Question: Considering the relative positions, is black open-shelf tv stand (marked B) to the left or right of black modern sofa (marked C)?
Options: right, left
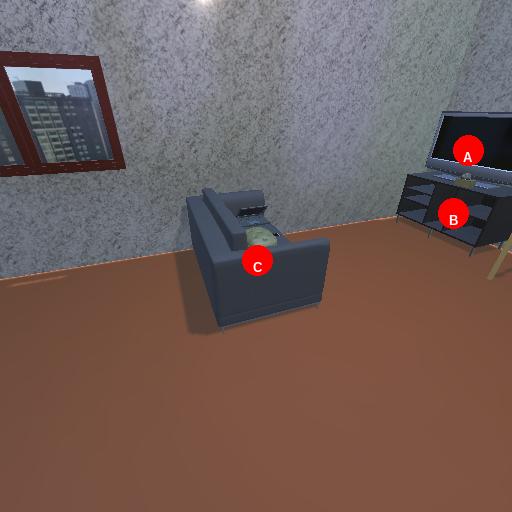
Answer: right